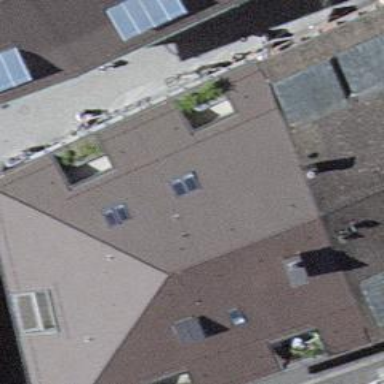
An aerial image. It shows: Gray apartment building with brown hipped roof.